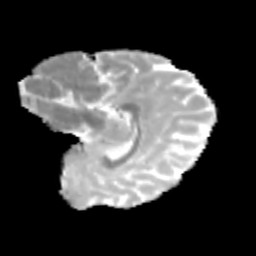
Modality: MD
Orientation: sagittal
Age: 10
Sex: female
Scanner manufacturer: siemens
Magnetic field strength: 3 T
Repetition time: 3.8 s
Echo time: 0.07 s